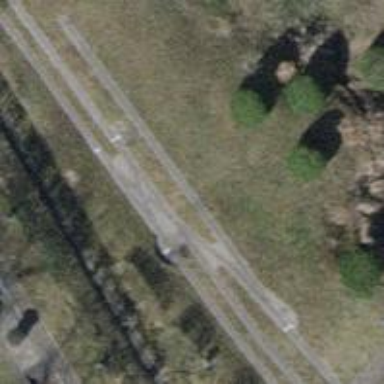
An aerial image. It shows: Miniature railway.